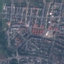
Land use / land cover: Residential